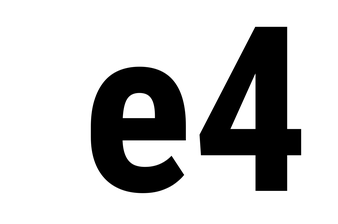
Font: Roboto_Condensed_Bold